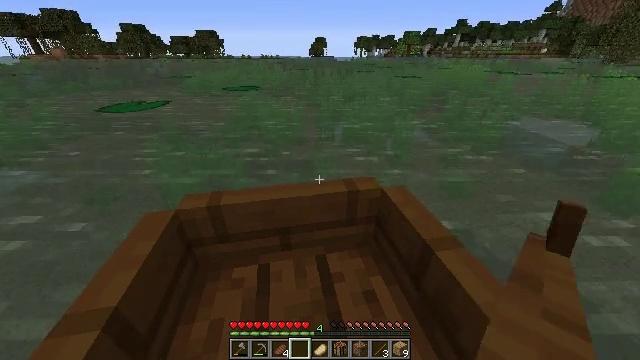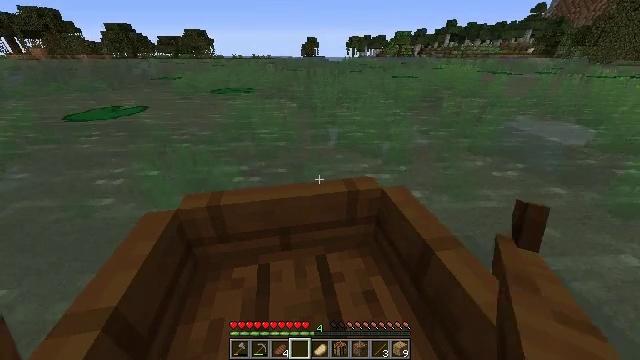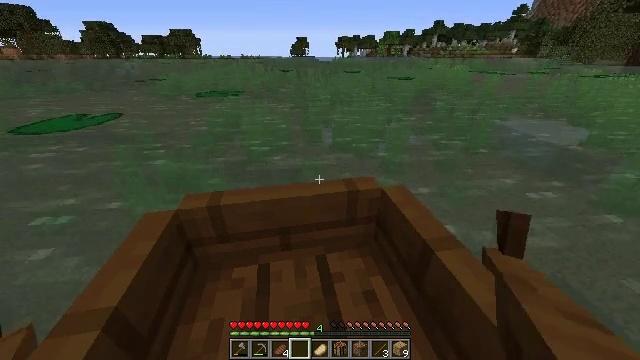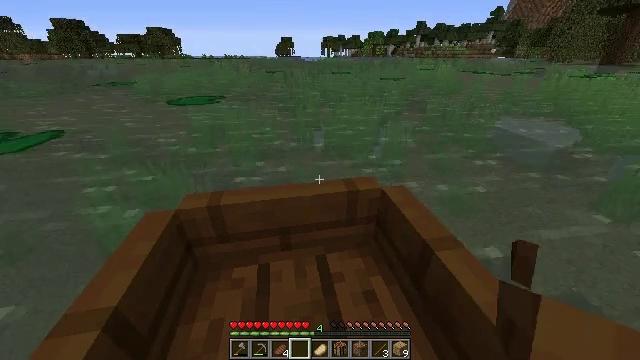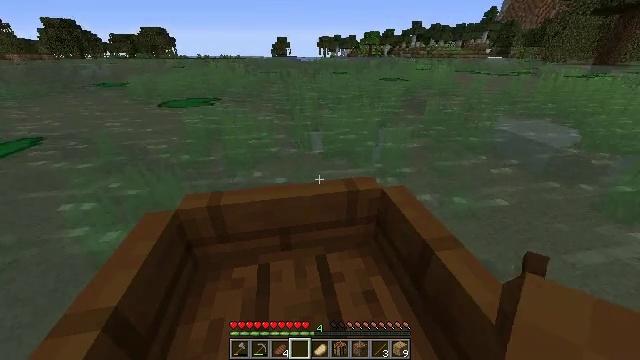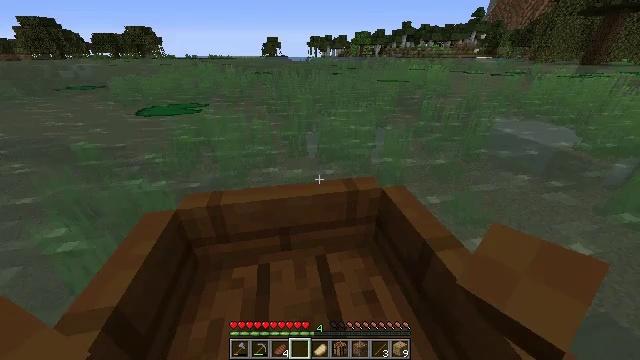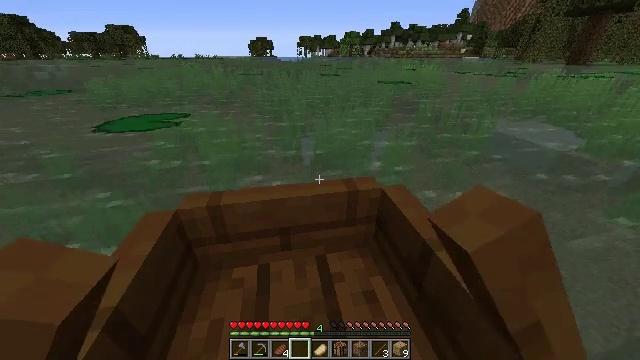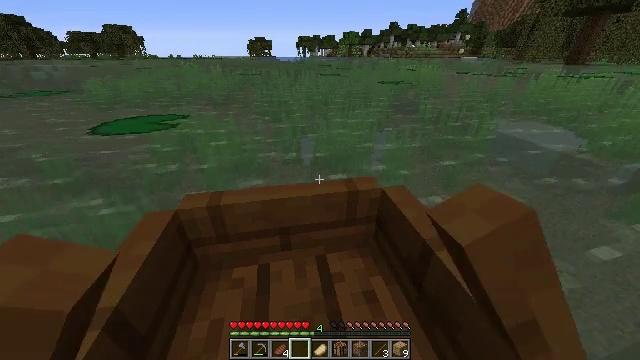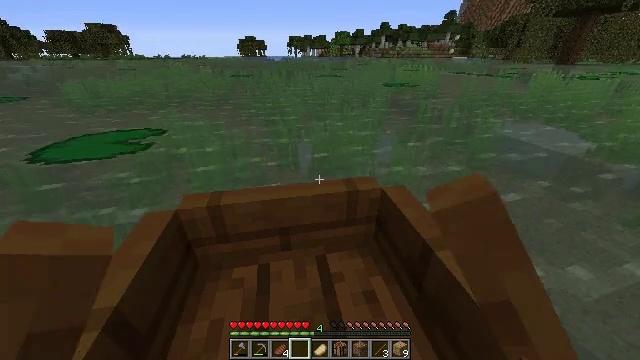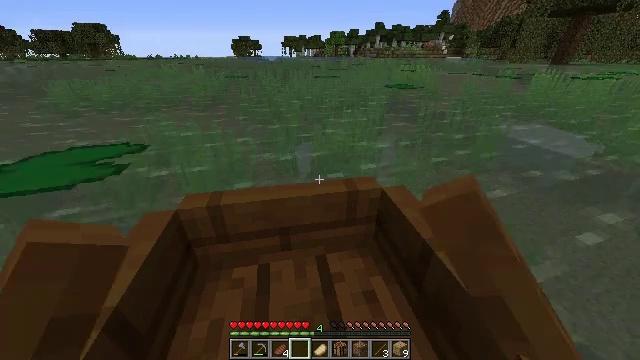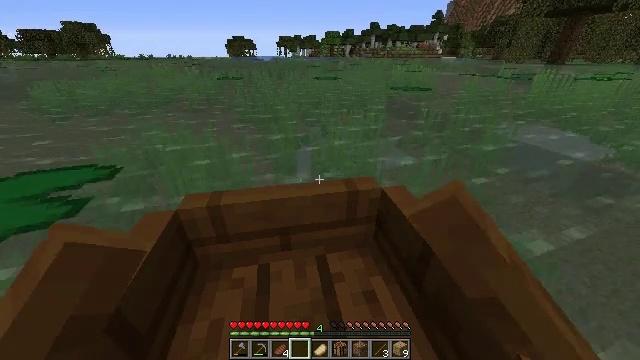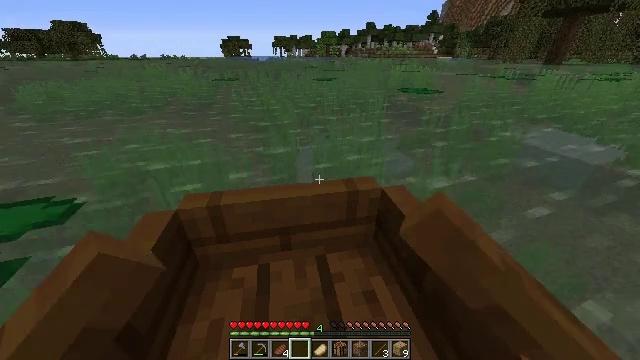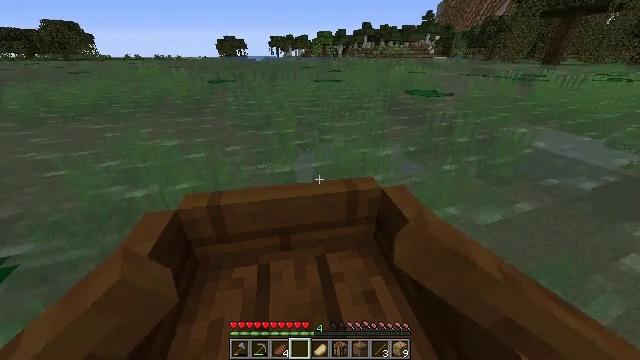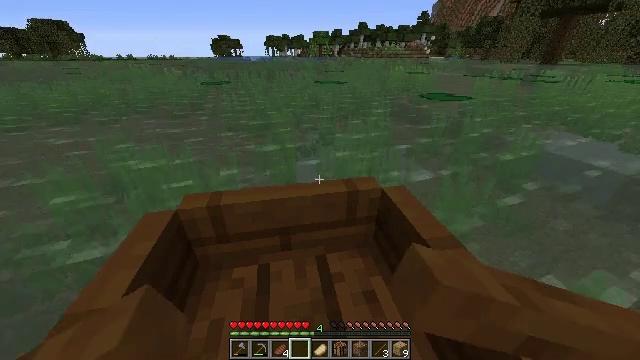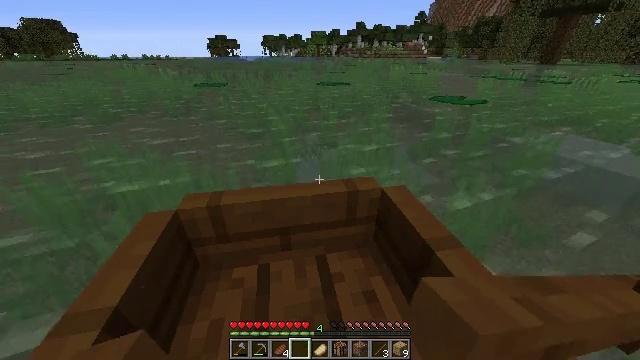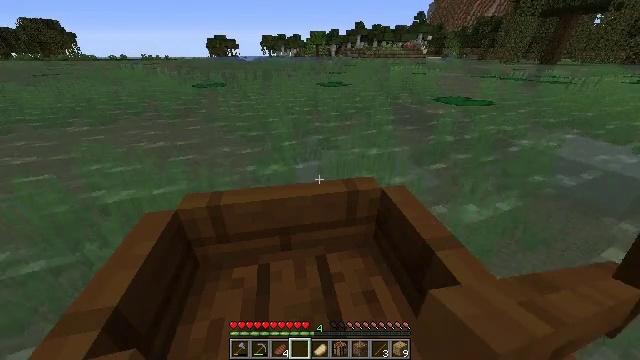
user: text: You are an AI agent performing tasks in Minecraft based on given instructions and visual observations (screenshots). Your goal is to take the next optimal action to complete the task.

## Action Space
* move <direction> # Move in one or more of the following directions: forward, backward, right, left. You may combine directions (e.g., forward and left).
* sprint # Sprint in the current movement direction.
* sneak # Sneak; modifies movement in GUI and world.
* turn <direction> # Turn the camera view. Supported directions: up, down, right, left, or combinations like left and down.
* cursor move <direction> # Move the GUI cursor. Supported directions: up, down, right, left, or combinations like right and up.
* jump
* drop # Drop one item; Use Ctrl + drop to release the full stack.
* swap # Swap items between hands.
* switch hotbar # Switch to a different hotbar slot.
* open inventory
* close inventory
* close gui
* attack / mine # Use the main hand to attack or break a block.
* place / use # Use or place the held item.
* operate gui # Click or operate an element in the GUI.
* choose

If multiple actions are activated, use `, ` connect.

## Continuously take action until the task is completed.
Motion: motion action
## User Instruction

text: Clear the seagrass to get an item.
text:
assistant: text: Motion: move forward, jump
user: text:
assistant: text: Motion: move forward, jump
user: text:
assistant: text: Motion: move forward, jump
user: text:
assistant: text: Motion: move forward, jump
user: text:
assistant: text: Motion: move forward, jump
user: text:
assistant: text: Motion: move forward, jump
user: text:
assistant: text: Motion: move forward, jump
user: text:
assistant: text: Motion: move forward, jump
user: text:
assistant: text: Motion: move forward, jump
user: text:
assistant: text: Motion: move forward, jump
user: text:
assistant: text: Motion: move forward, jump
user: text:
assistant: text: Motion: move forward, jump
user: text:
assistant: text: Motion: move forward, jump
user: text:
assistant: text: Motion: move forward, jump
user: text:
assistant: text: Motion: move forward, jump
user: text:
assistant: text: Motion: move forward, jump
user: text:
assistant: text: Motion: move forward, jump
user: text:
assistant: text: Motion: move forward, jump
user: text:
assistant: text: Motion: move forward, jump
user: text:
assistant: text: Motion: move forward, jump
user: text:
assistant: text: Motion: move forward, jump
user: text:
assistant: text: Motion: move forward, jump
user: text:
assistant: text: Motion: move forward, jump
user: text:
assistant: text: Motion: move forward, jump
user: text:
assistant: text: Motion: move forward, jump
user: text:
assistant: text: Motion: move forward, jump
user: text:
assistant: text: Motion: move forward, jump
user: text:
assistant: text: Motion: move forward, jump
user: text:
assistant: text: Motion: move forward, jump
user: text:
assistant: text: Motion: move forward, jump